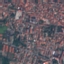
Land use / land cover: Residential